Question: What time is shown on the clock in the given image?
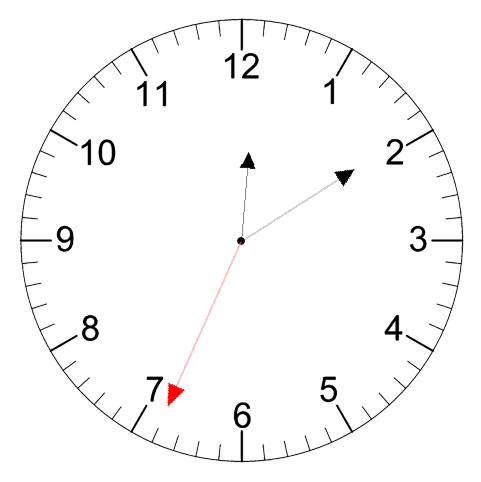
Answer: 12:09:34